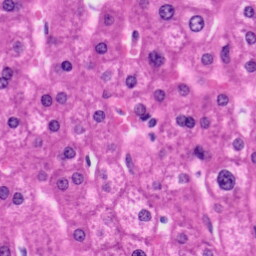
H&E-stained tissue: Liver